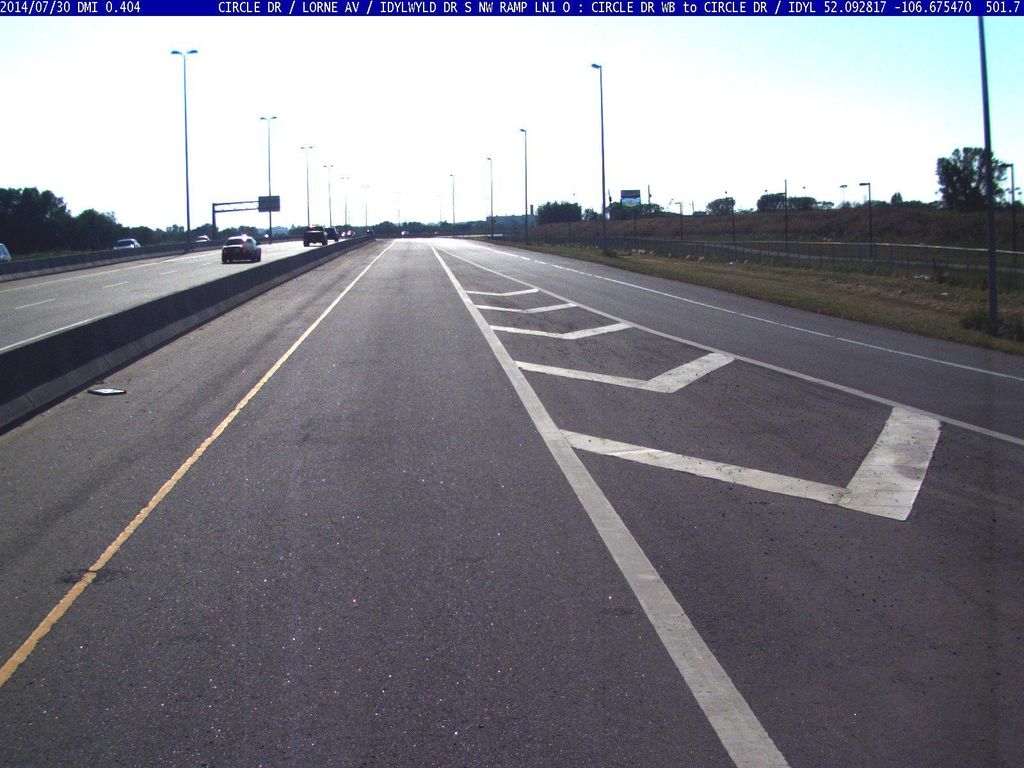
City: saskatoon